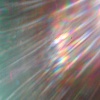
Label: sunburn